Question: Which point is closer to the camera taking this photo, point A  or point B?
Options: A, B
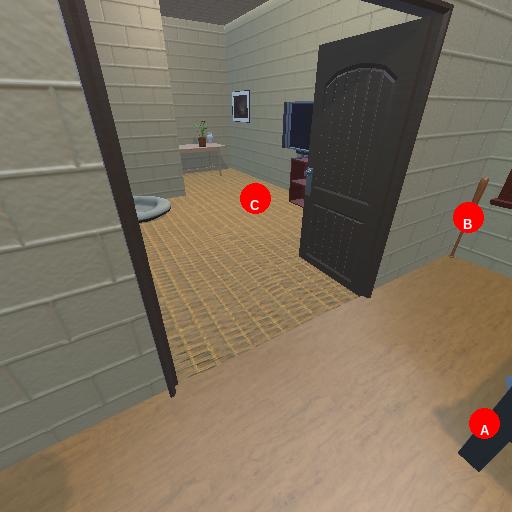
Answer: A